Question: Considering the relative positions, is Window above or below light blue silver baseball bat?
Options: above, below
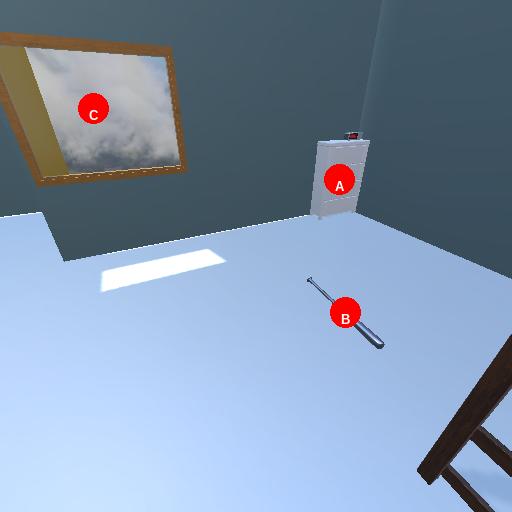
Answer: above